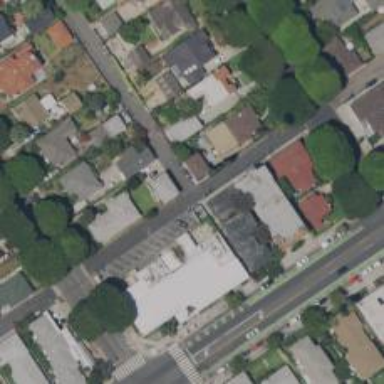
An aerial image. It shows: Residential alley used as service road.